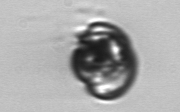
Label: Proterythropsis